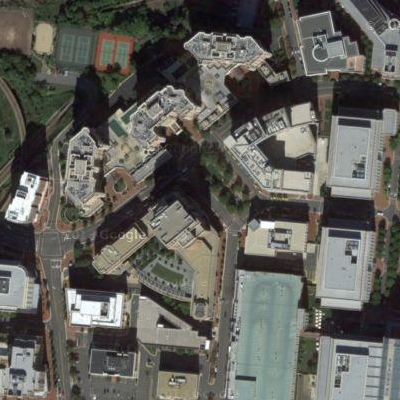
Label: cIndustry